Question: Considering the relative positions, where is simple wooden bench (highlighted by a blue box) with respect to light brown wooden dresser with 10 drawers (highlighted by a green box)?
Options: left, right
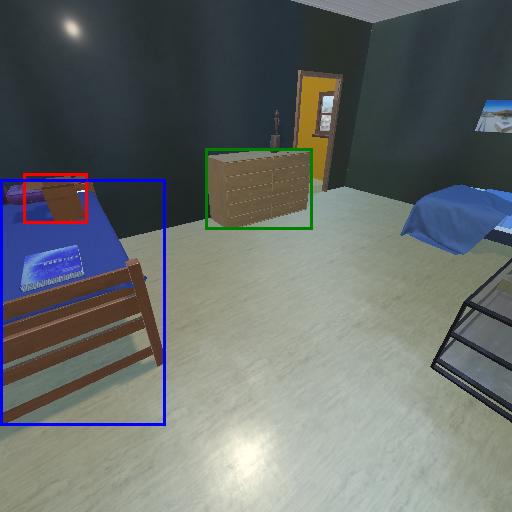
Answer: left